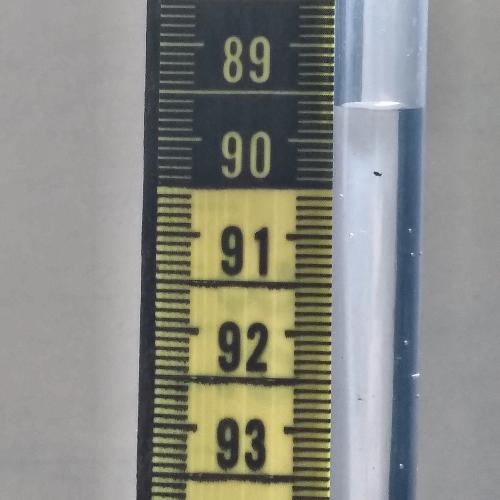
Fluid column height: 89.6 cm